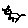
Label: cat